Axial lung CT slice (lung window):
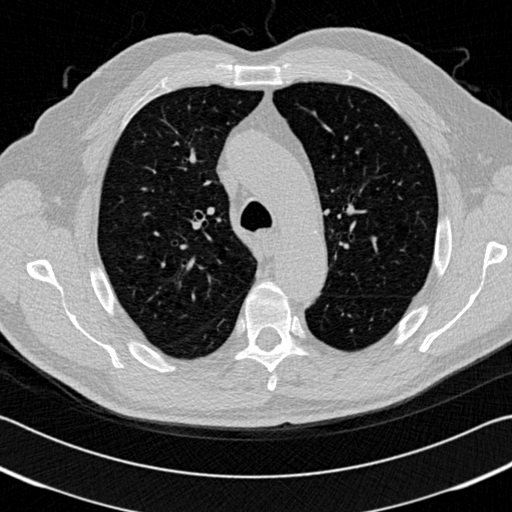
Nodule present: no